Aerial crown-view tile of a tropical tree (Barro Colorado Island, Panama), acquired 20250715:
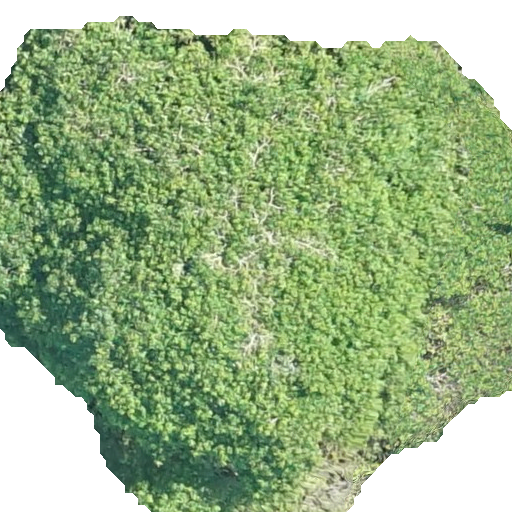
Species: Hura crepitans
GBIF accepted scientific name: Hura crepitans
Crown area: 340.157 m²